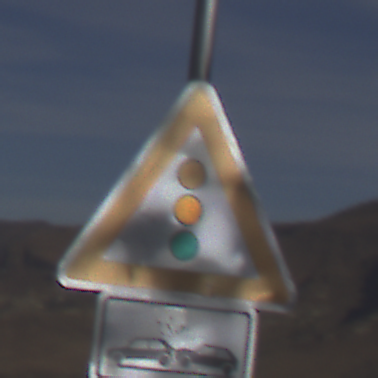
Verkehrszeichen: Lichtzeichenanlage
Zusatzzeichen unten: Entfernungsangaben2
Umgebung: Outdoor, Nature
Tageszeit: MorningAfternoon
Wetter: PartlyCloudy
Licht: Natural
Jahreszeit: NotSpecified
Kontrast: HighContrast